Field crop: maize
Growth stage: 2
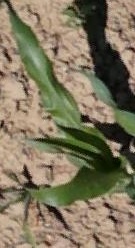
Species: maize